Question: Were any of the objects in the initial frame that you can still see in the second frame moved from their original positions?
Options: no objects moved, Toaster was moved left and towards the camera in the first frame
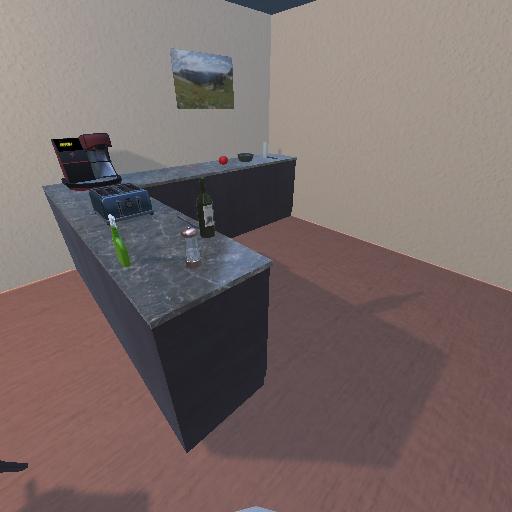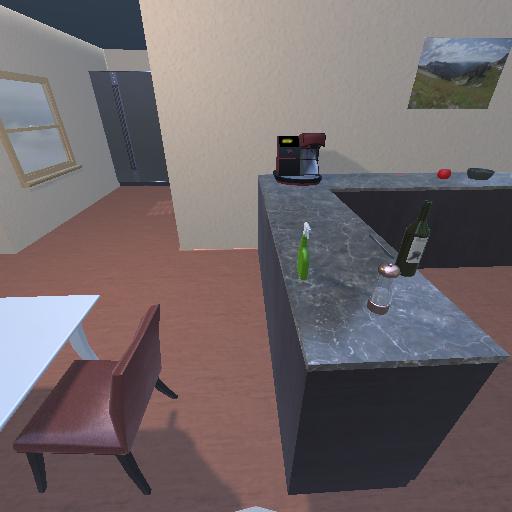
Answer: no objects moved